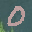
Label: 0